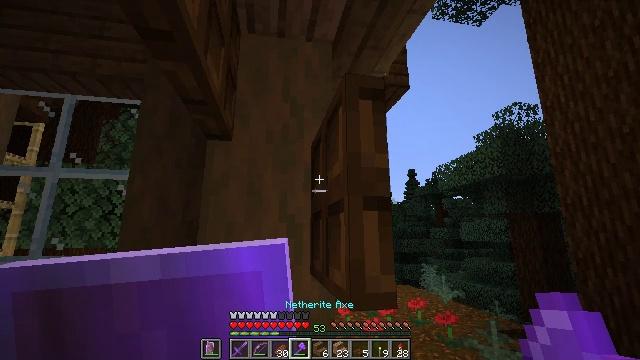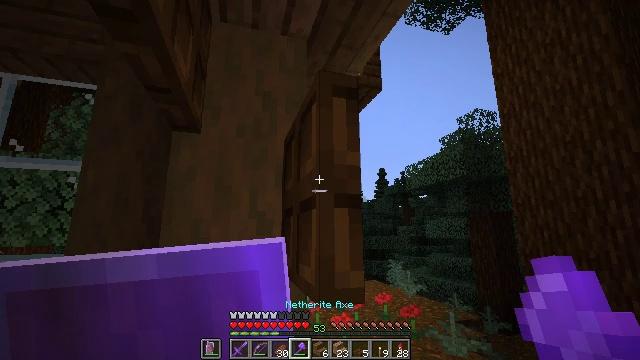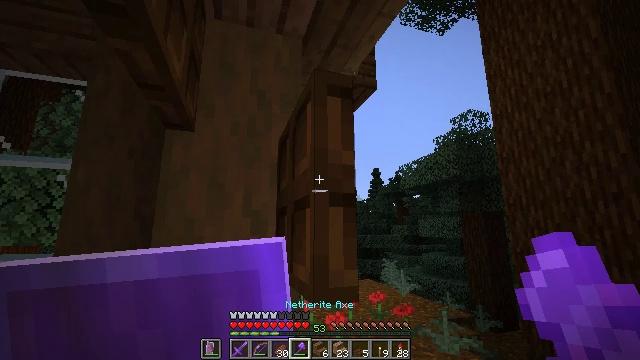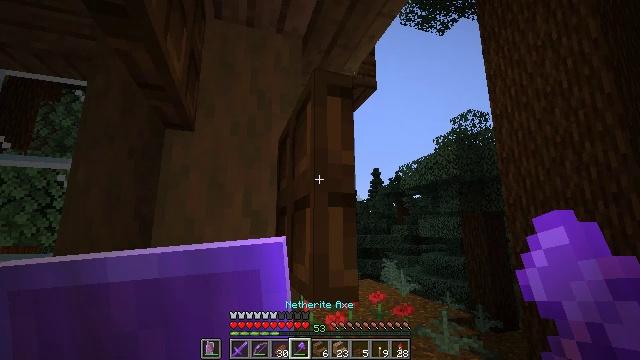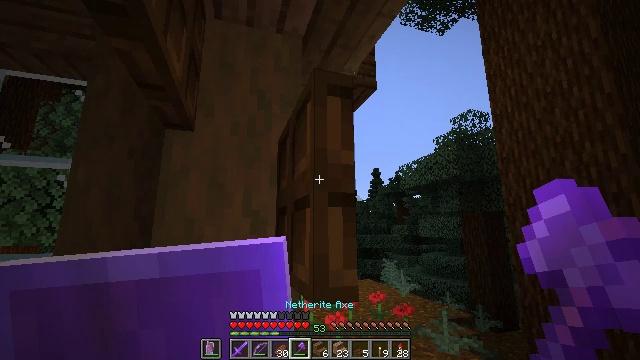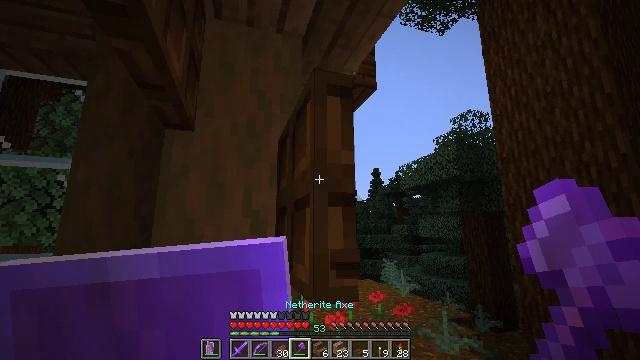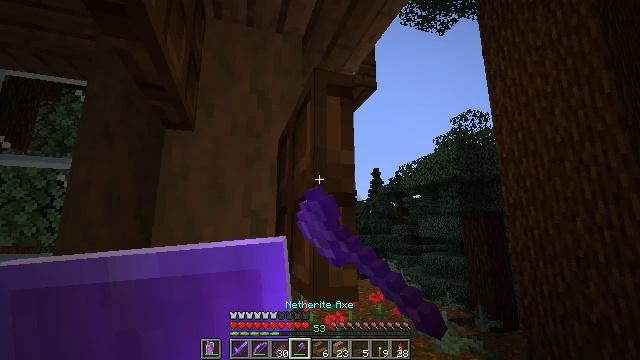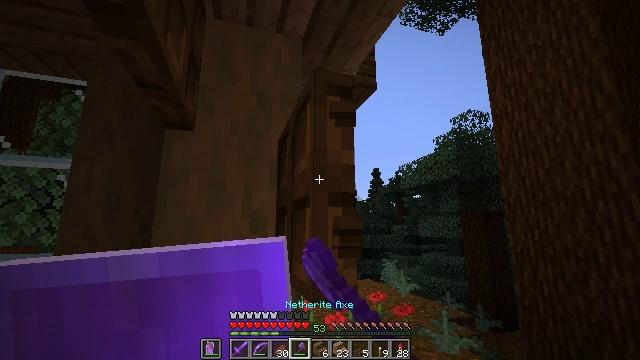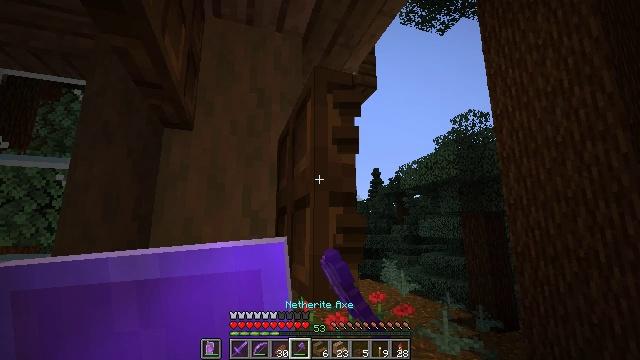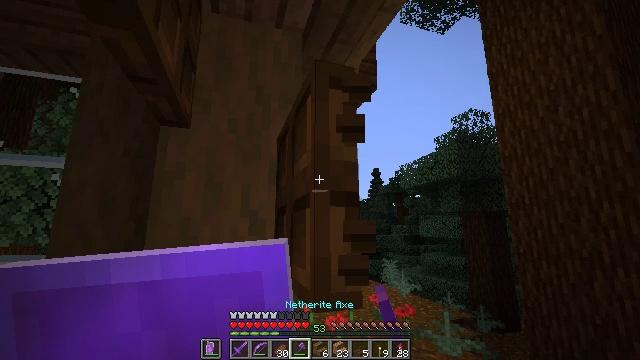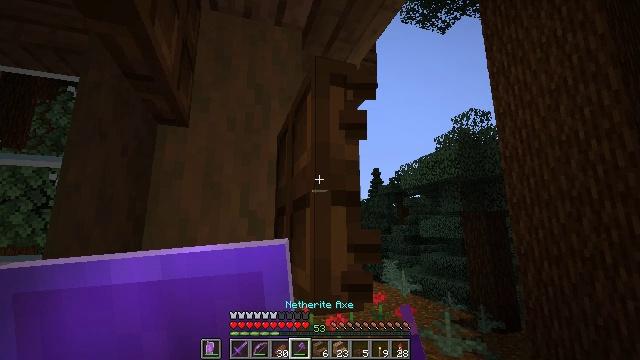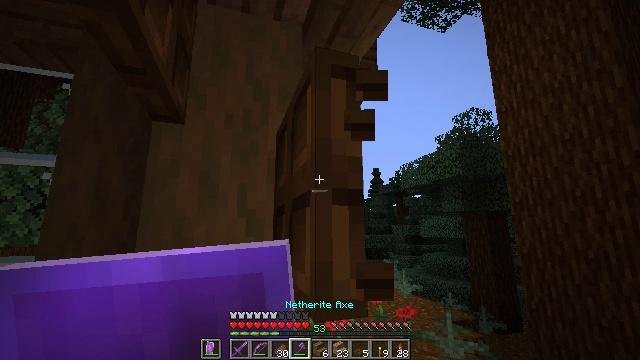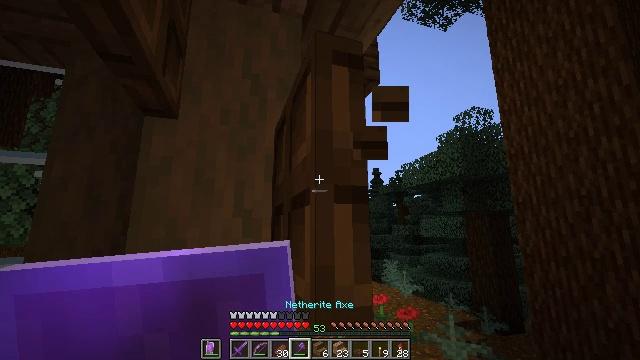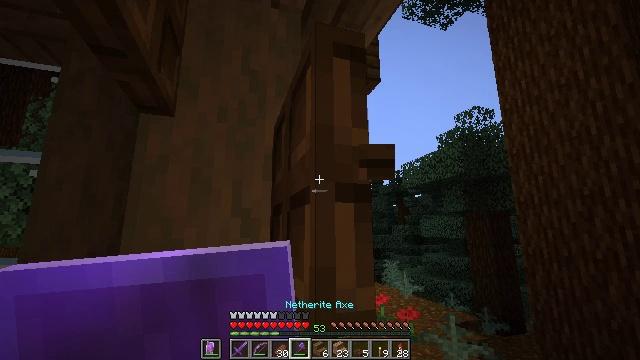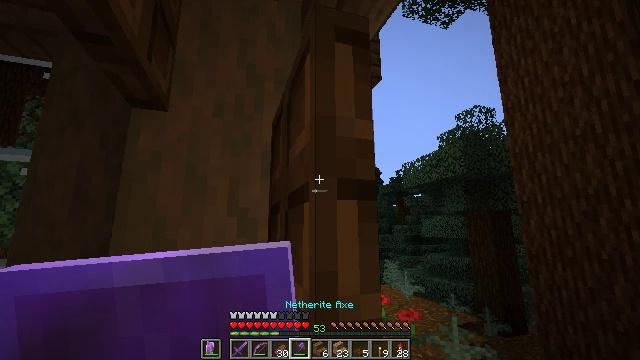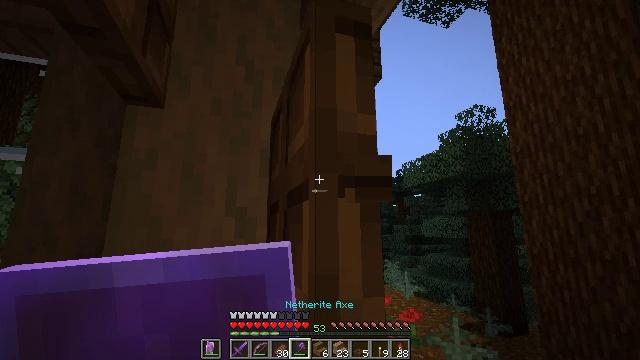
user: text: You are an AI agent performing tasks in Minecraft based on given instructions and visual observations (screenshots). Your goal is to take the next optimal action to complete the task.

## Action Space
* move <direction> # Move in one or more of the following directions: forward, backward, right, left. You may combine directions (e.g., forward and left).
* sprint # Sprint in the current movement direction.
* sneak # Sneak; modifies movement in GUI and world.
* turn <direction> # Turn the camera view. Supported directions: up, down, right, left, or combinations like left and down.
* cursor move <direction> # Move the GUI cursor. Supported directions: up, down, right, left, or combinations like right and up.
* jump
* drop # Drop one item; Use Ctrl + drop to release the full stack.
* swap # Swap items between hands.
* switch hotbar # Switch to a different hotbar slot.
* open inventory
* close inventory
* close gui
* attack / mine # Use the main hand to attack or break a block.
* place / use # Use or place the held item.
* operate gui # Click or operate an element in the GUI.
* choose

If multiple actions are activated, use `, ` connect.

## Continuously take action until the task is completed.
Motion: motion action
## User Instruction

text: Break the dark oak trapdoor to collect it.
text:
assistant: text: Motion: sneak, turn right
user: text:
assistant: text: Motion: sneak, turn right
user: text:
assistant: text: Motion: sneak
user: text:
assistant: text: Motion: sneak
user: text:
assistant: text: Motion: sneak, attack / mine
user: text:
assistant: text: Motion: sneak, attack / mine
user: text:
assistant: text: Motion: sneak, attack / mine
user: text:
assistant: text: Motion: move forward, sneak, attack / mine
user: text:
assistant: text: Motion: move forward, sneak
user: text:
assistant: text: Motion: move forward, sneak
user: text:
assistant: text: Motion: move forward, sneak
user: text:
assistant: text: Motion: move forward, sneak
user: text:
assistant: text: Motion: move forward, sneak
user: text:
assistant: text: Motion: move forward, sneak
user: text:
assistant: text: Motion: move forward, sneak, attack / mine
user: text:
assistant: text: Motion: move forward, sneak, attack / mine
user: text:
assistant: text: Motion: move forward, sneak, attack / mine
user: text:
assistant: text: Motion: move forward, sneak, attack / mine
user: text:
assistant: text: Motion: move forward, sneak, attack / mine
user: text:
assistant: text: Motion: move forward, sneak
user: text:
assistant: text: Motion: move forward, sneak
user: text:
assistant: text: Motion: move forward, sneak
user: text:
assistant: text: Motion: sneak